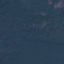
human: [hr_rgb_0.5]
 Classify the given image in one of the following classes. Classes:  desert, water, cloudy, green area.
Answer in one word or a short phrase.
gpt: green area